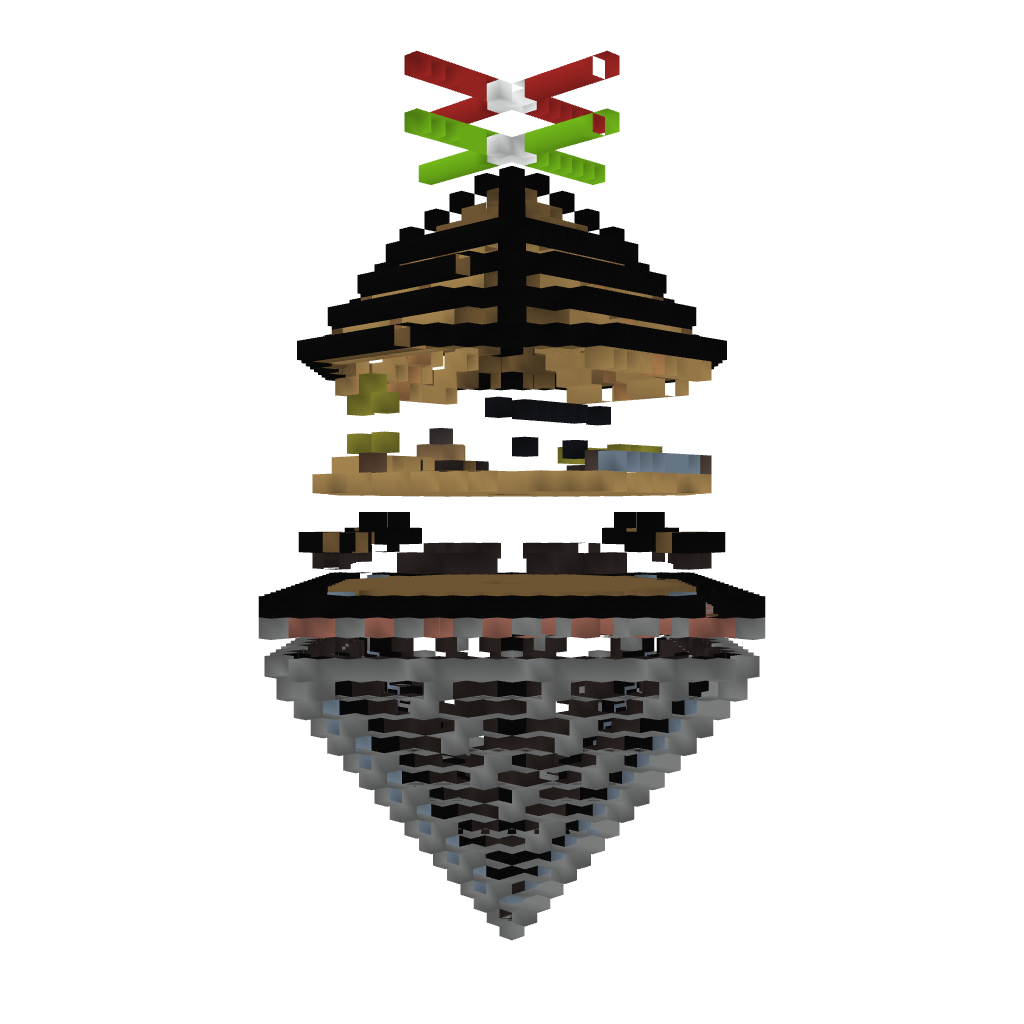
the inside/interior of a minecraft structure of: house on the hill